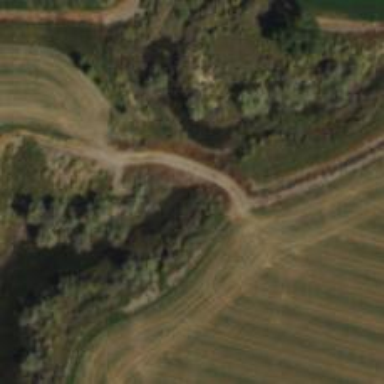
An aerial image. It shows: Culvert tunnel.